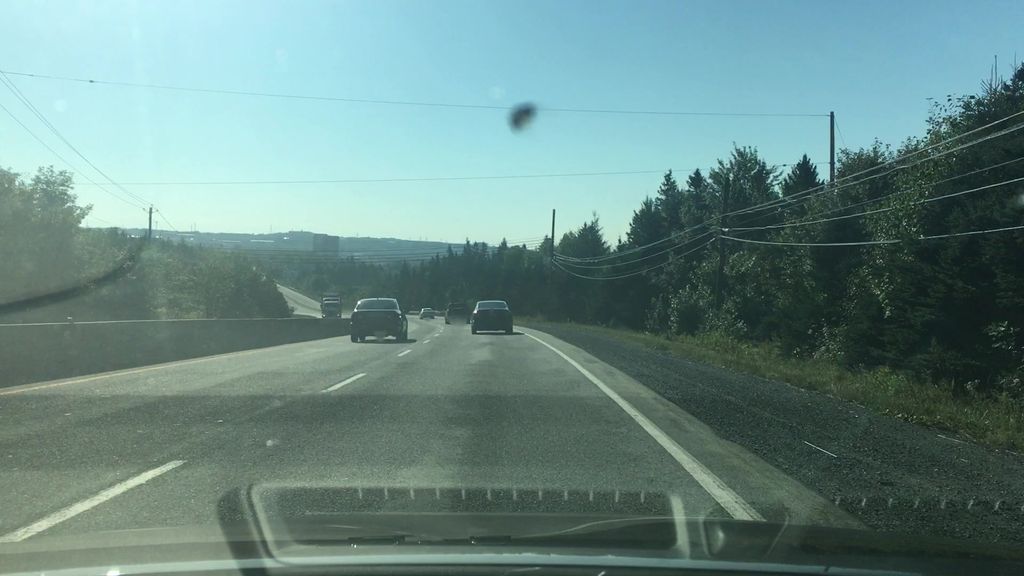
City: halifax